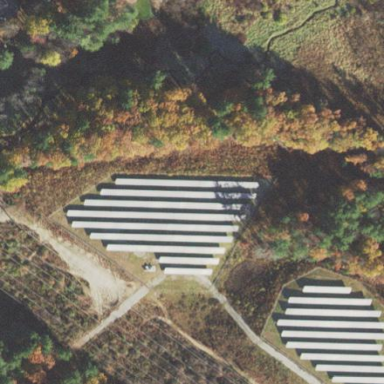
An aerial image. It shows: Solar power generator using photovoltaic method with solar photovoltaic panel types.